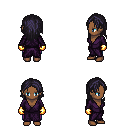
a pixel art fantasy rpg character, female body template, human, dark skin, purple robe, magenta pants, raven long hairstyle, gold gloves, four views (front, back, left, right), 2x2 character sprite sheet, small pixel art, hard edges, no anti-aliasing